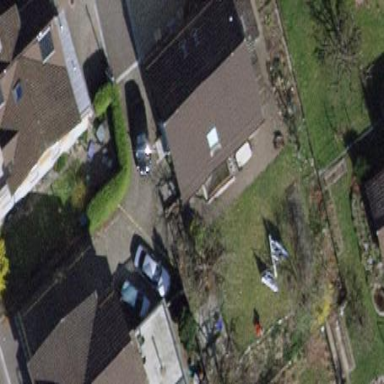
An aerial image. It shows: Detached building with gabled roof.